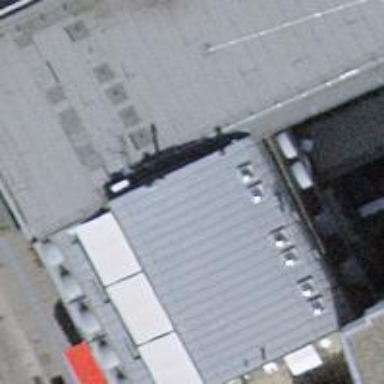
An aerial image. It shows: Café.